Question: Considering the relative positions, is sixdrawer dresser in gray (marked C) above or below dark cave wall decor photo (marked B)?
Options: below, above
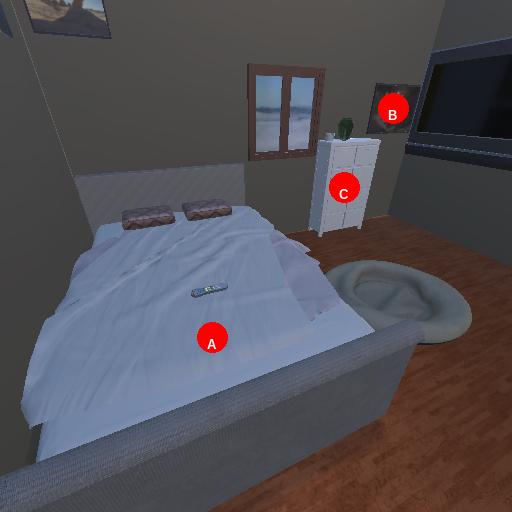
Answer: below